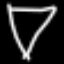
Label: diamond